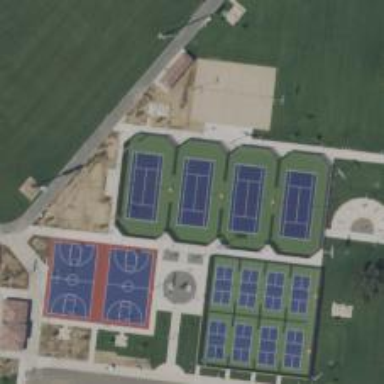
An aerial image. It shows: Tennis court on pitch designated for leisure land.